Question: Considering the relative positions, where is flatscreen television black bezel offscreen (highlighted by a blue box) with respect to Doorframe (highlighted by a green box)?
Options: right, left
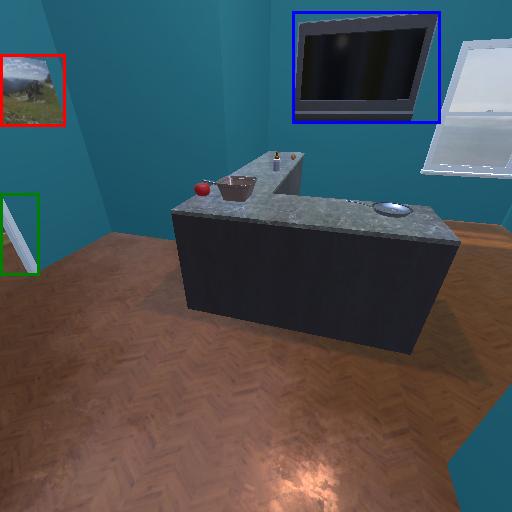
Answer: right